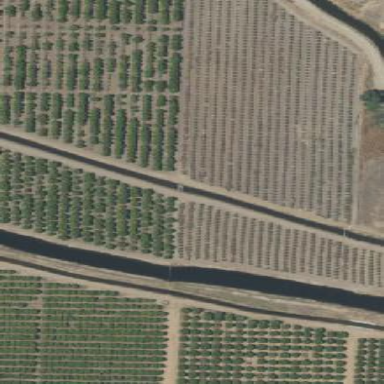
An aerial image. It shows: Lush orange orchard with agricultural properties. The orchard is filled with orange trees.